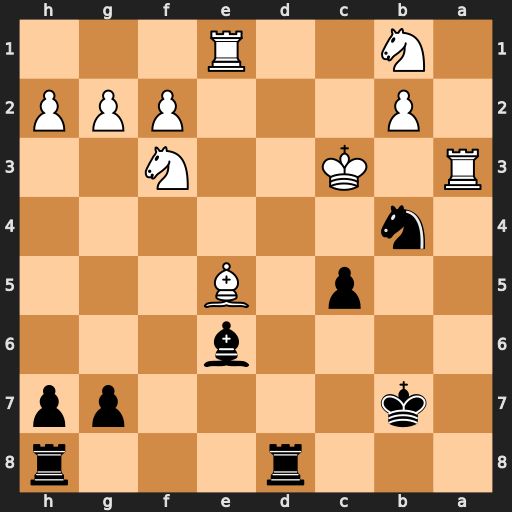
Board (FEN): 3r3r/1k4pp/4b3/2p1B3/1n6/R1K2N2/1P3PPP/1N2R3
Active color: b
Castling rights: -
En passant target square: -
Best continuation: Rd3#